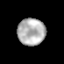
Tissue: prostate
Cell type: Myeloid cells
Senescence score: 0.3003
Nuclear area (px): 731
Mean DAPI intensity: 178.149